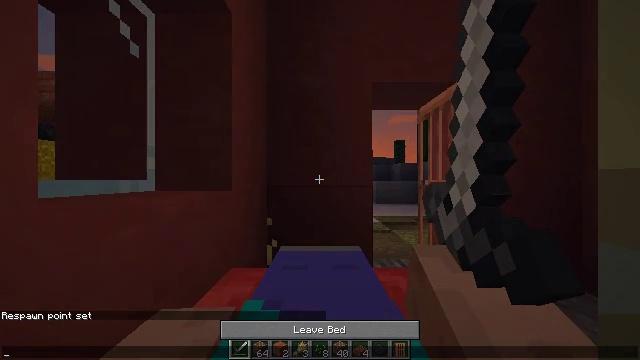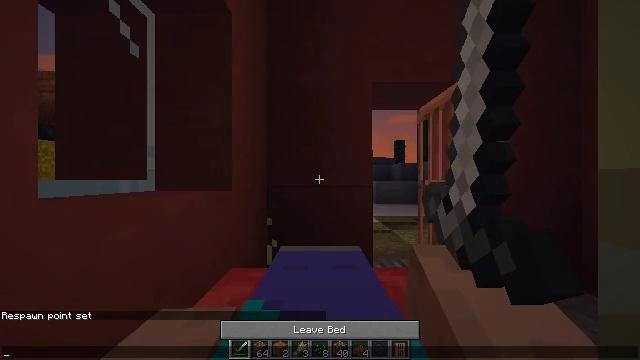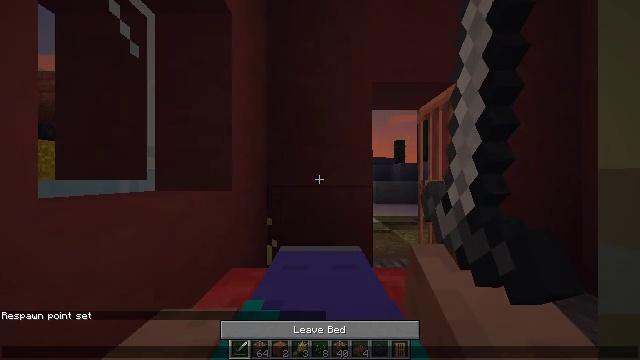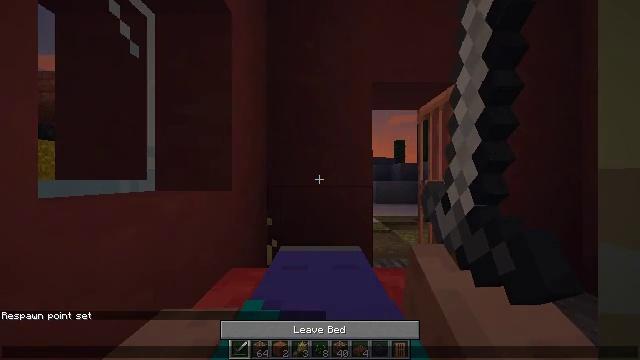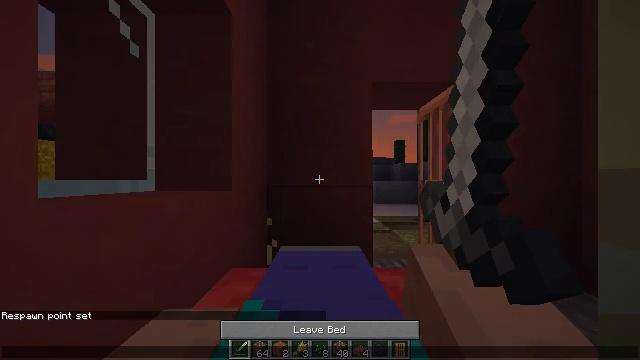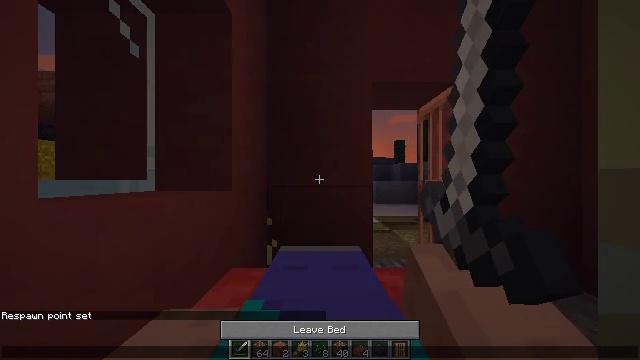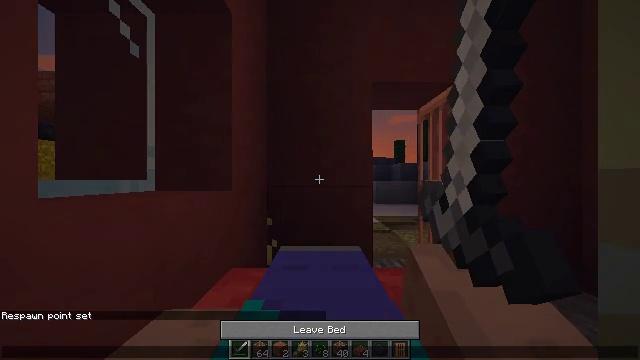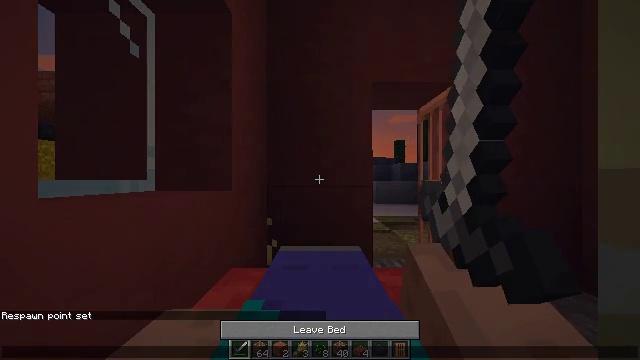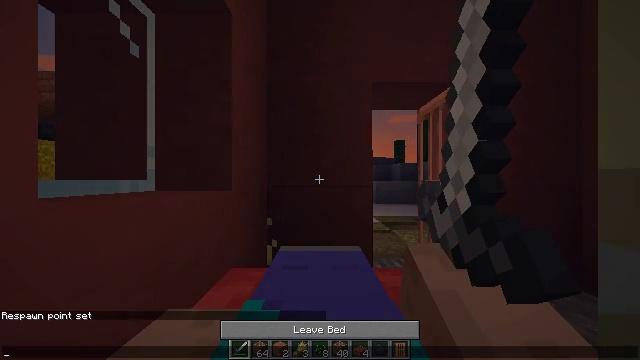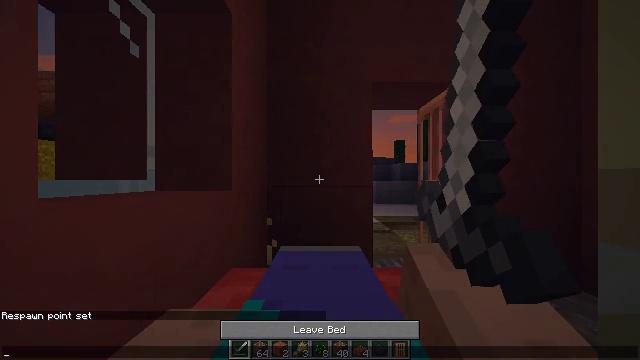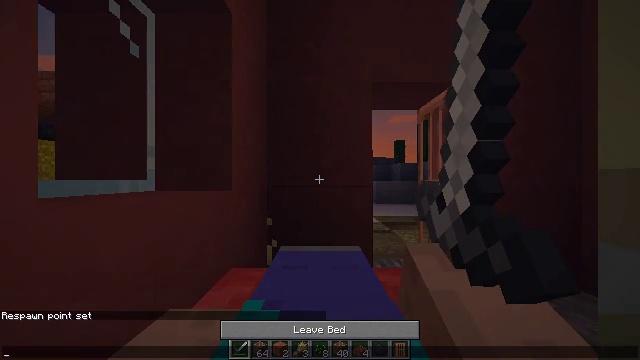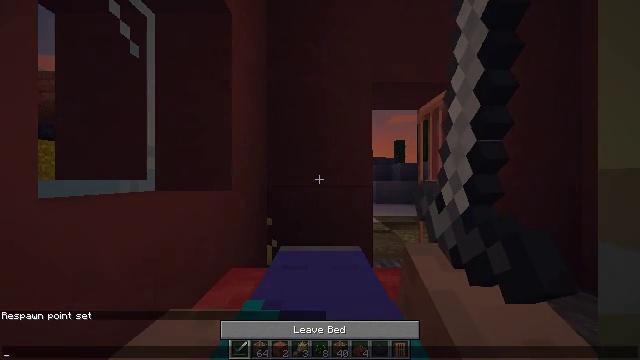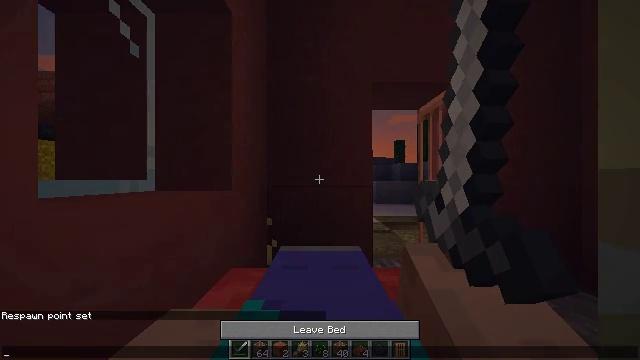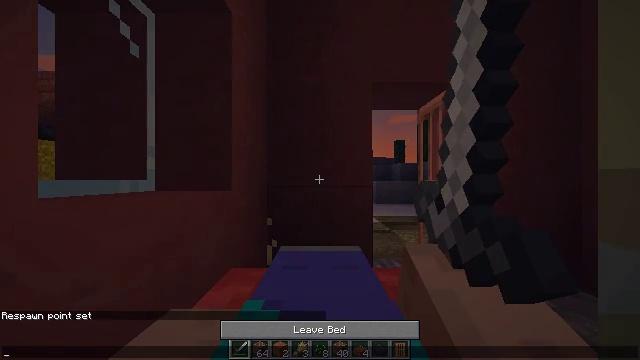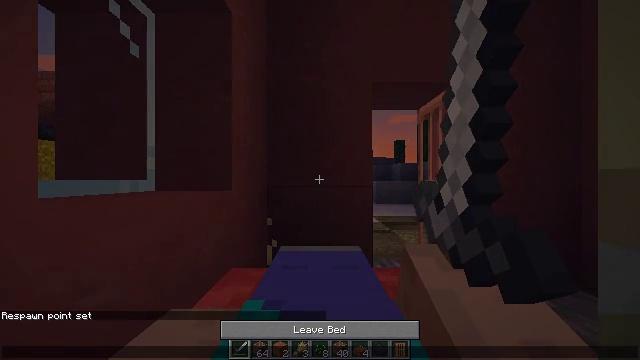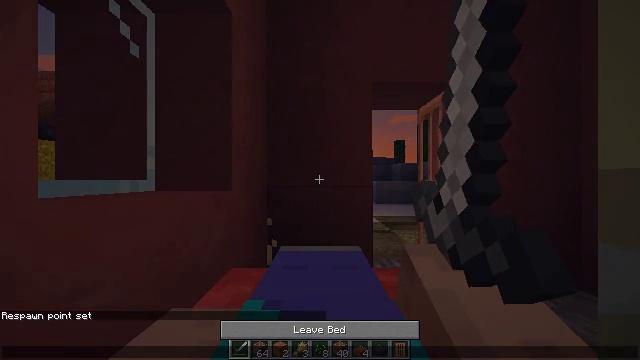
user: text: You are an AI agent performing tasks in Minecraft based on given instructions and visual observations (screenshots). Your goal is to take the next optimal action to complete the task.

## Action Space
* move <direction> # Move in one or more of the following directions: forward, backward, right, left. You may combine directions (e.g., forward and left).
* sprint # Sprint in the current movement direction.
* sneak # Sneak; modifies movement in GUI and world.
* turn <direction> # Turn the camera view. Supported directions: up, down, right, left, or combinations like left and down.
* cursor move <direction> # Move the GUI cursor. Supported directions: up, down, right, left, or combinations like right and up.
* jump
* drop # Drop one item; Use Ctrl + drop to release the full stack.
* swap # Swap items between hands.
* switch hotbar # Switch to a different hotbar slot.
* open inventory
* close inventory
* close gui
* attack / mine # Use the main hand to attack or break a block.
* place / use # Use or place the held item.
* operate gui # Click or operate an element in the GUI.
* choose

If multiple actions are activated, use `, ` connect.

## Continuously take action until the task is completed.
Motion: motion action
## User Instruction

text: Gather sand from the desert.
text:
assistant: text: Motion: no_op
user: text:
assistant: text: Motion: no_op
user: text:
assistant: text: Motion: no_op
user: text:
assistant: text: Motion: no_op
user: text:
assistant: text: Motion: no_op
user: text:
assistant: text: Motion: no_op
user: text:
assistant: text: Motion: no_op
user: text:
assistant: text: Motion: no_op
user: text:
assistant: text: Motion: no_op
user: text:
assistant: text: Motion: no_op
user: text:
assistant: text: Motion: no_op
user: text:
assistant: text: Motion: no_op
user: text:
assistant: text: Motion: no_op
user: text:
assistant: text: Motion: no_op
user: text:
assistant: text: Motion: no_op
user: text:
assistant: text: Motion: no_op
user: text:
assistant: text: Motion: no_op
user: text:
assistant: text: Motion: no_op
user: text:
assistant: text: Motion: no_op
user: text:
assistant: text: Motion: no_op
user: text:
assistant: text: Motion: no_op
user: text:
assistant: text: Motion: no_op
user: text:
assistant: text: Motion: no_op
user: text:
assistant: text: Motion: no_op
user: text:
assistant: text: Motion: no_op
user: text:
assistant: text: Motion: no_op
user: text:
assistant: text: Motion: no_op
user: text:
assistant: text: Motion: no_op
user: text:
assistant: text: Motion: no_op
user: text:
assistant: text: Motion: no_op